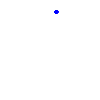
Particle: proton